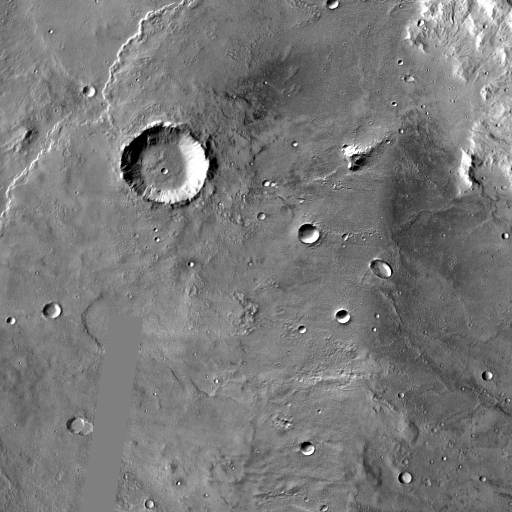
Crater classes present: Background, Other, Buried, Secondary